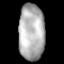
Tissue: lung
Cell type: Epithelial cells
Senescence score: 0.2346
Nuclear area (px): 1436
Mean DAPI intensity: 176.272